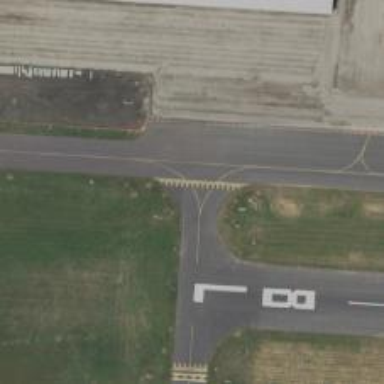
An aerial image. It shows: Image of taxiway at airport.